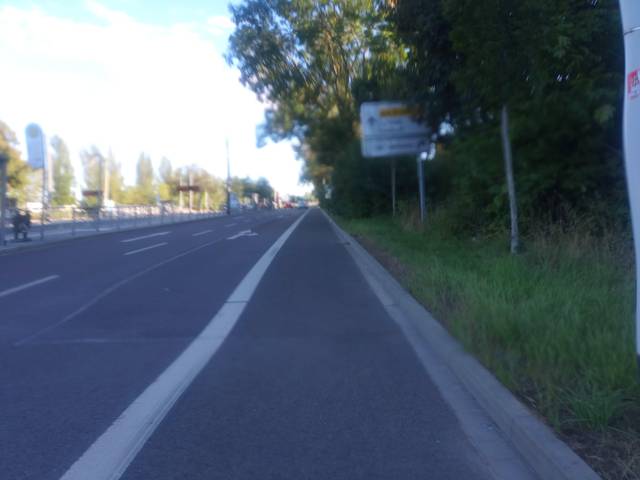
Region: Germany
Coordinates: 51.487, 11.946